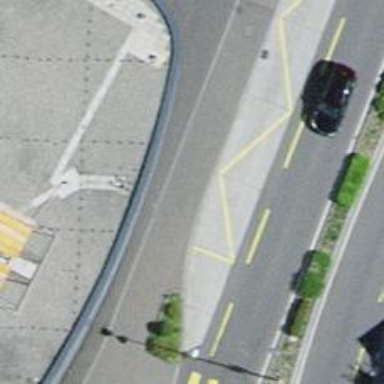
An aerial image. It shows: Platform for public transport is situated by the road.